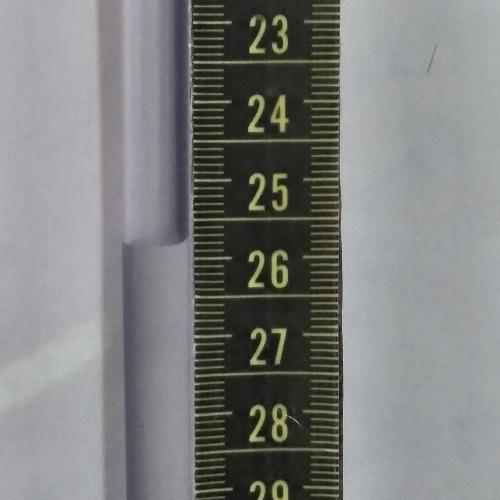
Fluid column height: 25.8 cm